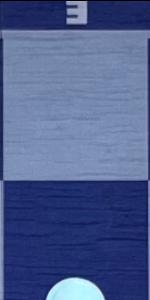
Label: Empty